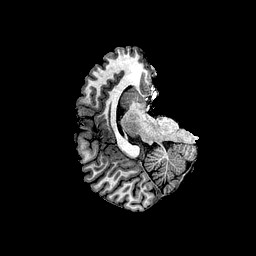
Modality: T1w
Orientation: axial
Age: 23
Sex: female
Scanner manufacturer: ge
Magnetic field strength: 3 T
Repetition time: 7.66 s
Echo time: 0.003476 s